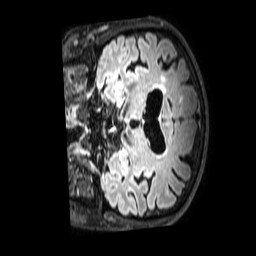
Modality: FLAIR
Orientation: coronal
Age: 69
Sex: male
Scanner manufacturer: philips
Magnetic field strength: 3 T
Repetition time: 4.8 s
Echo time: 0.2795 s